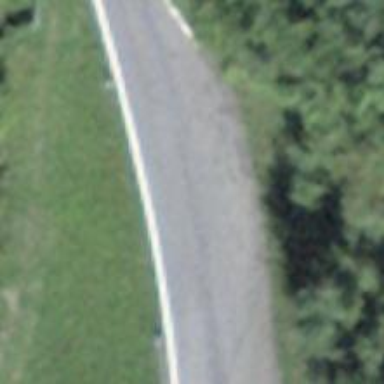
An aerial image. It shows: Passing place on the road.